Question: I have the following code which displays text vertically.<URL>
'''
<div id="btn-toggle-menu">
M
e
n
u
</div>
'''
CSS:
'''
#btn-toggle-menu {
top:0;
left:0;
width:20px;
cursor:pointer;
font-weight:bold;
background-color:#ccc;
text-align:center;
white-space: pre;
}
'''
O/P:

I want the text to be displayed like the one which points to Required menu text. Can someone give me a demo fiddle?
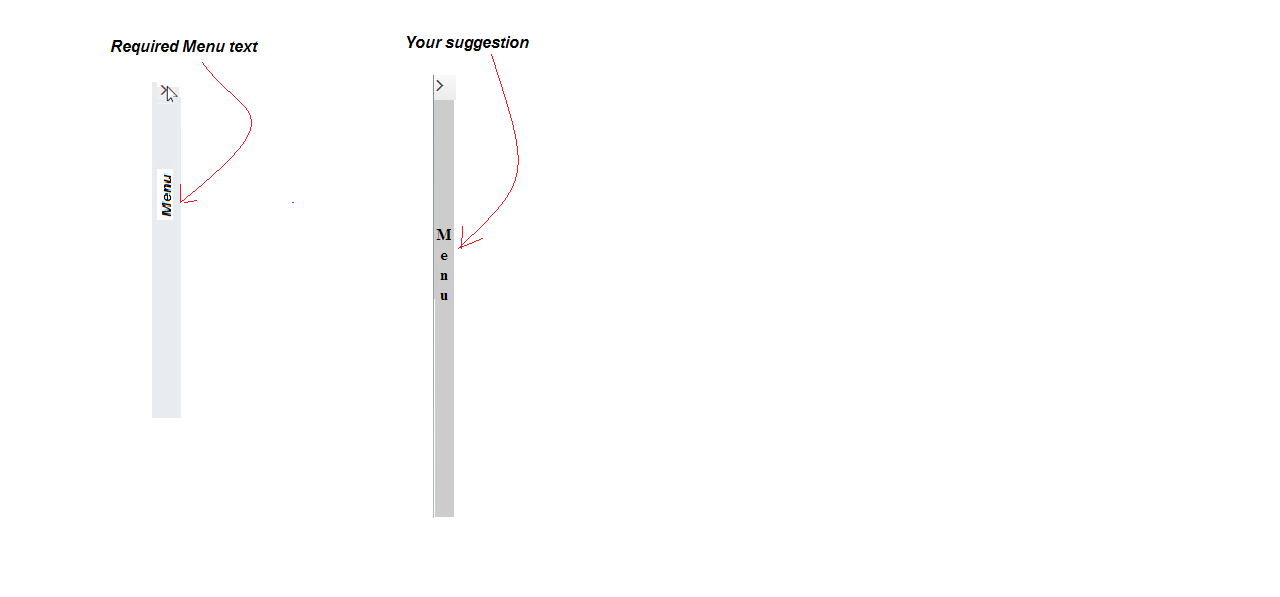
Answer: check this <URL>
'''
#btn-toggle-menu {
top:0;
left:0;
width:20px;
height:500px;
cursor:pointer;
font-weight:bold;
background-color:#ccc;
text-align:center;
white-space: pre;
vertical-align:middle;
}
#inner-div
{
-webkit-transform:rotate(-90deg);
-moz-transform:rotate(-90deg);
-o-transform: rotate(-90deg);
white-space:nowrap;
margin-top:150px;
}
'''